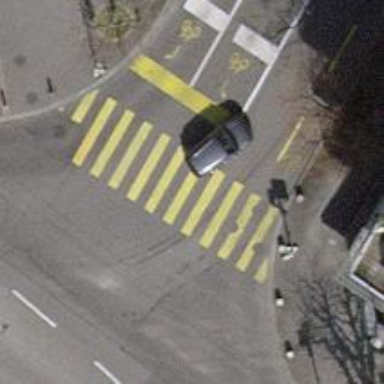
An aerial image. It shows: Tertiary road with asphalt surface. There are sidewalks on both sides and designated cycle lane on the left.